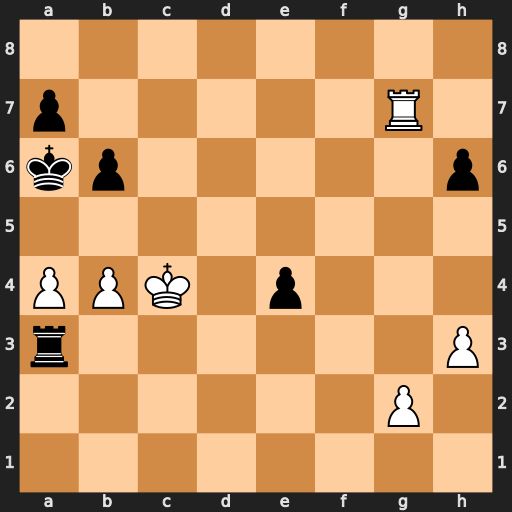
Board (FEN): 8/p5R1/kp5p/8/PPK1p3/r6P/6P1/8
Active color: w
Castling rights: -
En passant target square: -
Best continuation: b5+ Ka5 Rxa7#